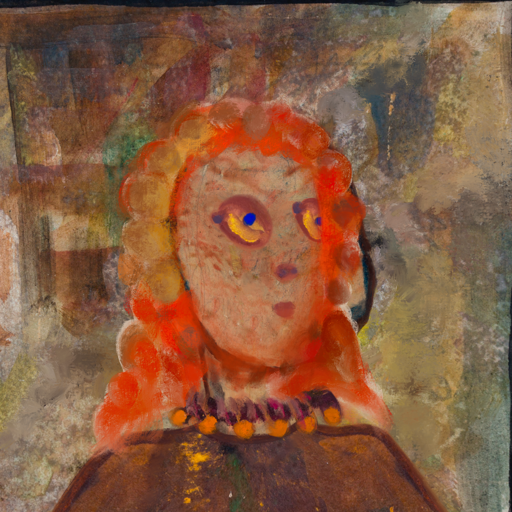
Background: Mosgoul, Head And Neck Side: Orphan, Face Side: Mother_And_Son_Son, Bust: Comrade, Hair Side: Rupkatha, Head Accessory: Blank, Second Necklace: Blank, Necklace: Doll, Baby: Blank